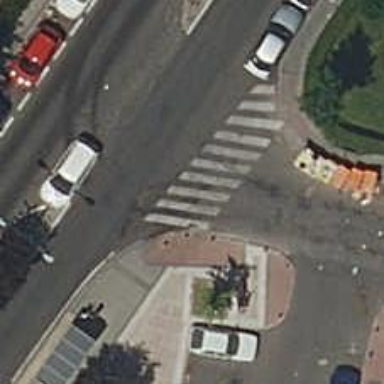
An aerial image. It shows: Marked crossing on the road.